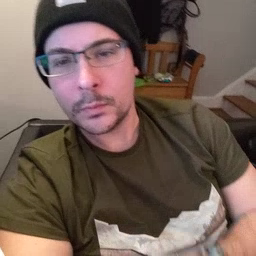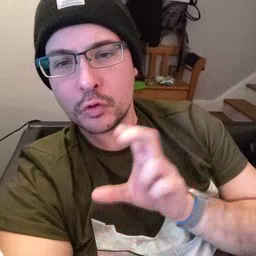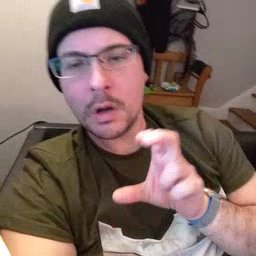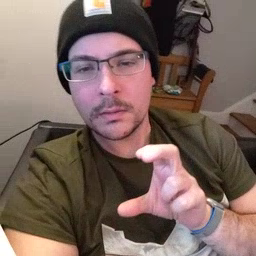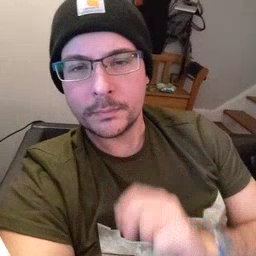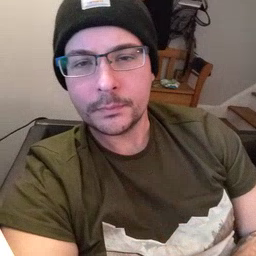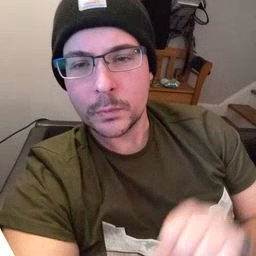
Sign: chocolate